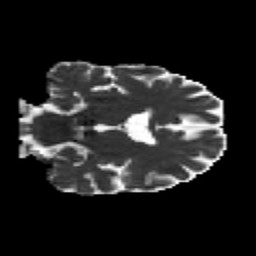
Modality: MD
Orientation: coronal
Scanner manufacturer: siemens
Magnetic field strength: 3 T
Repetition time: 8.8 s
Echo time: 0.085 s